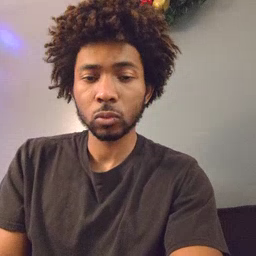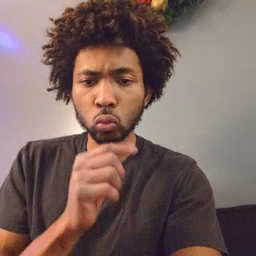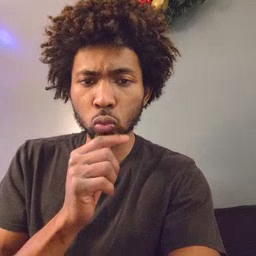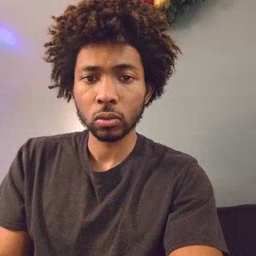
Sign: who